Question: i need your help.
i made a code who create dynamically a new line in a table with ajax jquery.
'''
var nouvelle_ligne = $('<tr><td class="thtime">'+hours+'h'+minutes+'</td><td>Modification de l'equipe de Quart : <b class="textepersocdq">'+chefdequart+'</b> prend la fonction de Chef de Quart et <b class="textepersoadj">'+adjoint+'</b> prend celle d'adjoint.</td><td class="button"><button class="editperso"><i class="icon-pencil"></i></button></td><td class="button"><button class="trashperso"><i class="icon-trash"></i></button></td></tr>').fadeIn('fast');
$('#tablemc').append(nouvelle_ligne);
'''
In this new line, i have a button to edit the with the x-editable library.
'''
$(document).on("click", ".editperso", function(g){
g.stopPropagation();
var $CellParent = $(this).closest('td').prev().children('b');
editperso2($CellParent); });
function editperso2(bCellToEdit) {
bCellToEdit.editable({
mode: 'inline',
inputclass: 'input-medium texteperso',
type: 'text',
success: function() {
var cmsperso = $('.textepersocms').next('span').children('div').children('form').children('div').children('div').children('div').children('input.texteperso').val();
var chefdequart = $('.textepersocdq').next('span').children('div').children('form').children('div').children('div').children('div').children('input.texteperso').val();
var adjoint = $('.textepersoadj').next('span').children('div').children('form').children('div').children('div').children('div').children('input.texteperso').val();
var cmsperso2 = $(this).closest('td').children('.textepersocms').html();
var chefdequart2 = $(this).closest('td').children('.textepersocdq').html();
var adjoint2 = $(this).closest('td').children('.textepersoadj').html();
console.log(cmsperso);
console.log(chefdequart);
console.log(adjoint);
console.log(cmsperso2);
console.log(chefdequart2);
console.log(adjoint2);
$.ajax({
type: "POST",
url: "form/update/updateperso.php",
async: false,
data: { cmsperso: cmsperso, cmsperso2: cmsperso2, chefdequart: chefdequart, chefdequart2: chefdequart2, adjoint: adjoint, adjoint2: adjoint2 }
});
}
});}
'''
this code transform the to an input, the variable (adjoint, chefdequart and cmsperso are the new value and adjoint2, chefdequart2 and cmsperso2 are the value before change).
And finally i have php file who update a mysql table but it doesn't work.
'''
elseif (empty($_POST['cmsperso']) && !empty($_POST['chefdequart']) && !empty($_POST['adjoint'])) {
if (isset($_POST['chefdequart']) && isset($_POST['chefdequart2']) && isset($_POST['adjoint']) && isset($_POST['adjoint2'])) {
$chefdequart = $_POST['chefdequart'];
$chefdequart2 = $_POST['chefdequart2'];
$adjoint = $_POST['adjoint'];
$adjoint2 = $_POST['adjoint2'];
$pos1 = strcasecmp($adjoint, $adjoint2);
$pos2 = strcasecmp($chefdequart, $chefdequart2);
if ($pos1===0 && $pos2!==0) {
$updateperso4 = "UPDATE 'Operations' SET 'chefdequart'="$chefdequart" WHERE 'cmsperso'='' AND 'chefdequart'="$chefdequart2" AND 'adjoint'="$adjoint2"";
if($updateperso4) {
echo json_encode(array("status"=>"ok"));
}
else {
echo json_encode(array("status"=>"error", "error"=>"une erreur est survenue..."));
}
mysql_query($updateperso4, $cnx) or die(mysql_error());
mysql_close();
}
elseif ($pos1!==0 && $pos2===0) {
$updateperso5 = "UPDATE 'Operations ndeg' SET 'adjoint'="$adjoint" WHERE 'cmsperso'='' AND 'chefdequart'="$chefdequart2" AND 'adjoint'="$adjoint2"";
if($updateperso5) {
echo json_encode(array("status"=>"ok"));
}
else {
echo json_encode(array("status"=>"error", "error"=>"une erreur est survenue..."));
}
mysql_query($updateperso5, $cnx) or die(mysql_error());
mysql_close();
}
else {
echo "Ouppsss !";
}
}
}
'''
when i put one of the Update to phpmyadmin, the update work and the value will change but in my code the value won't change.
when i try to chefdequart after insert chefdequart and adjoint, firebug return no error and this :

and data change visually but no change in phpmyadmin.
I hope you understand me.
Thanks to all.
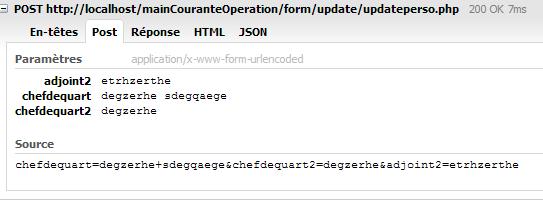
Answer: subject solved with this
'''
if(cmsperso === undefined) { var cmsperso = $(this).closest('td').children('.textepersocms').html(); }
if(chefdequart === undefined) { var chefdequart = $(this).closest('td').children('.textepersocdq').html(); }
if(adjoint === undefined) { var adjoint = $(this).closest('td').children('.textepersoadj').html(); }
'''
i test if my variable is undefined and i put the value i need, and ajax return the value
it's magic. thanks for your help